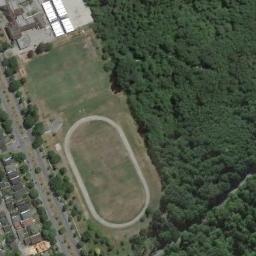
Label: ground_track_field